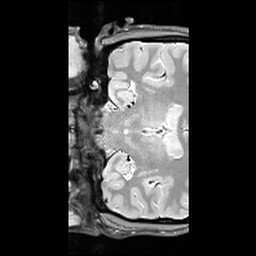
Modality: T1w
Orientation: coronal
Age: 19
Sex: male
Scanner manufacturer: siemens
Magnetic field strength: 3 T
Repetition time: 6.5 s
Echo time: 0.016 s